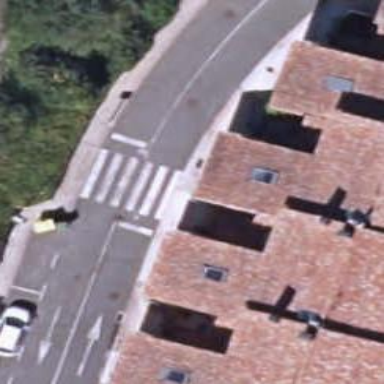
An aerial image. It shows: Zebra crossing on the road.